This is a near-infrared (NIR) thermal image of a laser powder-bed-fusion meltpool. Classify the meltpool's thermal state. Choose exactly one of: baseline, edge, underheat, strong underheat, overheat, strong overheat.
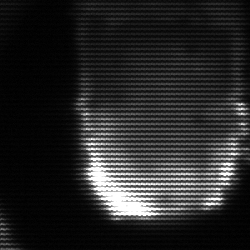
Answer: baseline